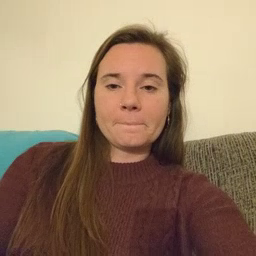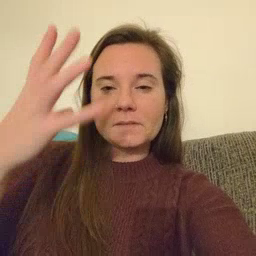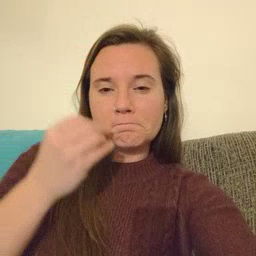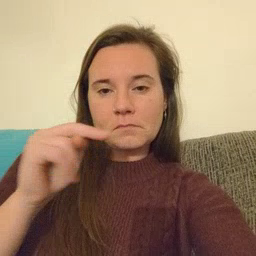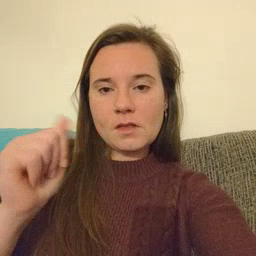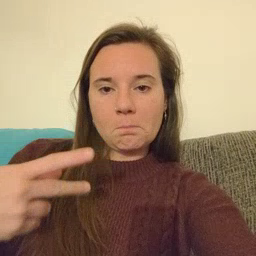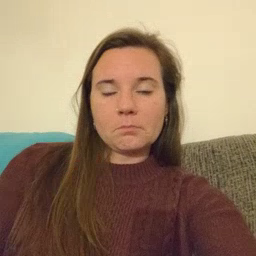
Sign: nap